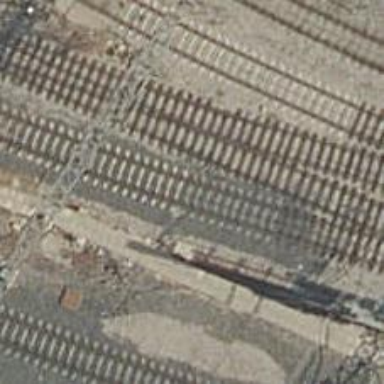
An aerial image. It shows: Railway track.